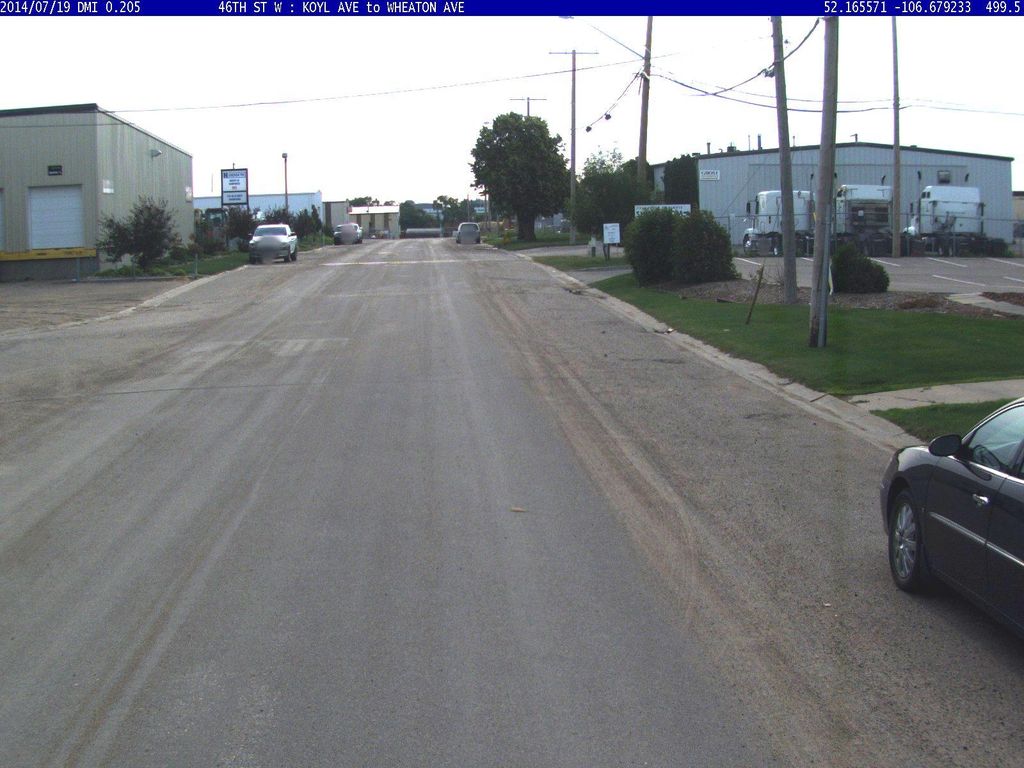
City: saskatoon